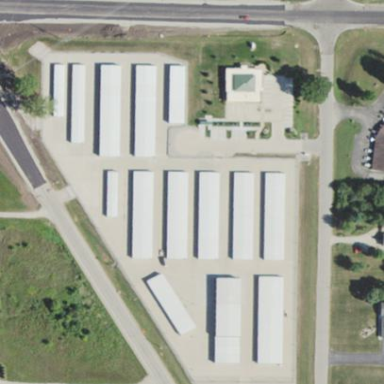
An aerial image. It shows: Industrial area with storage rental shop. The area is mainly used for storage purposes.